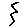
Label: zigzag